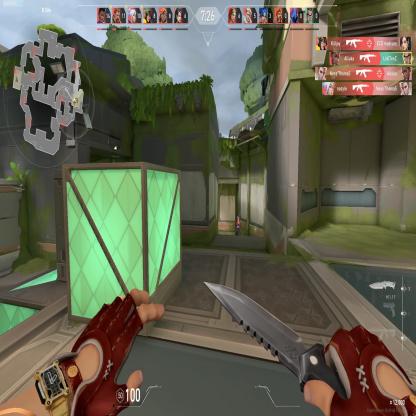
Label: enemy